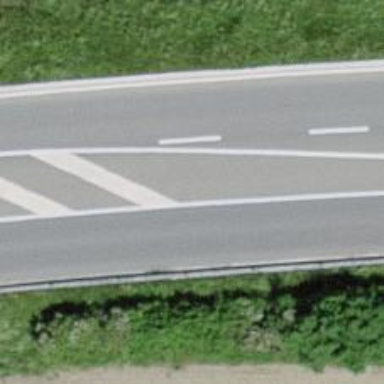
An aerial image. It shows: Primary road with asphalt surface.